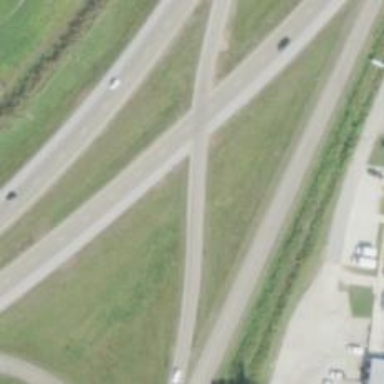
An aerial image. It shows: Trunk link road with asphalt surface.